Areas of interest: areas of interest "Toll Station"
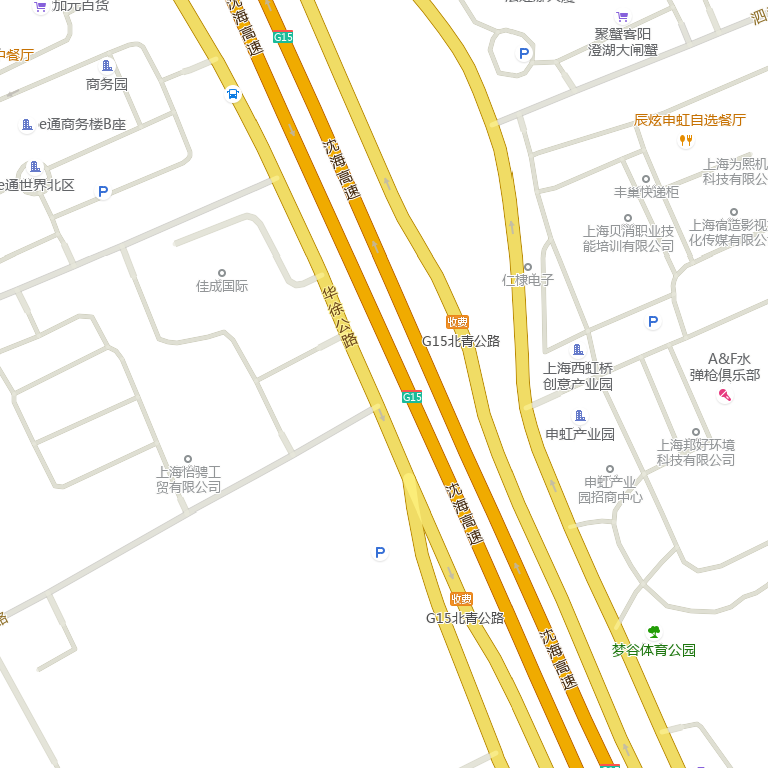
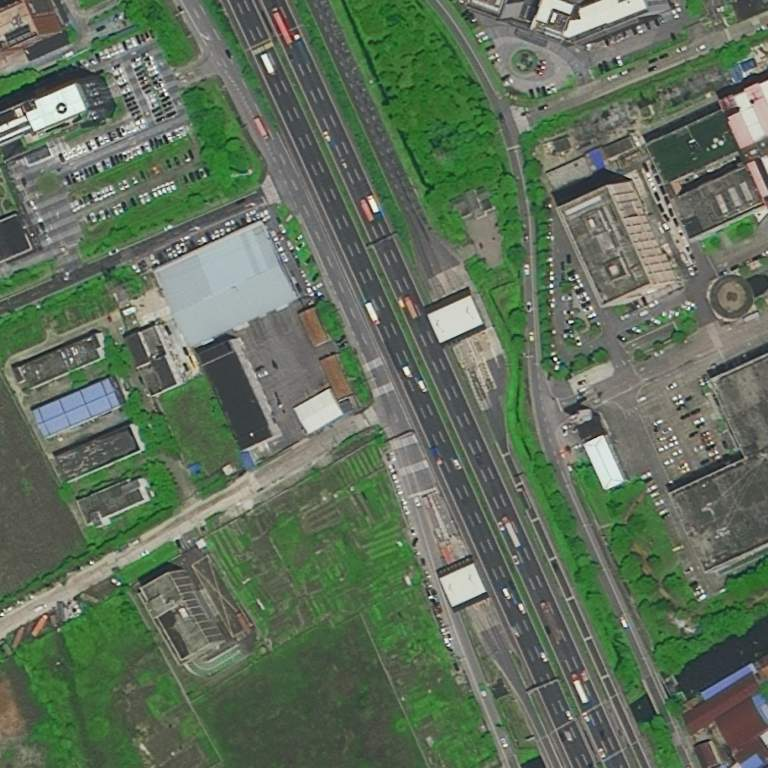